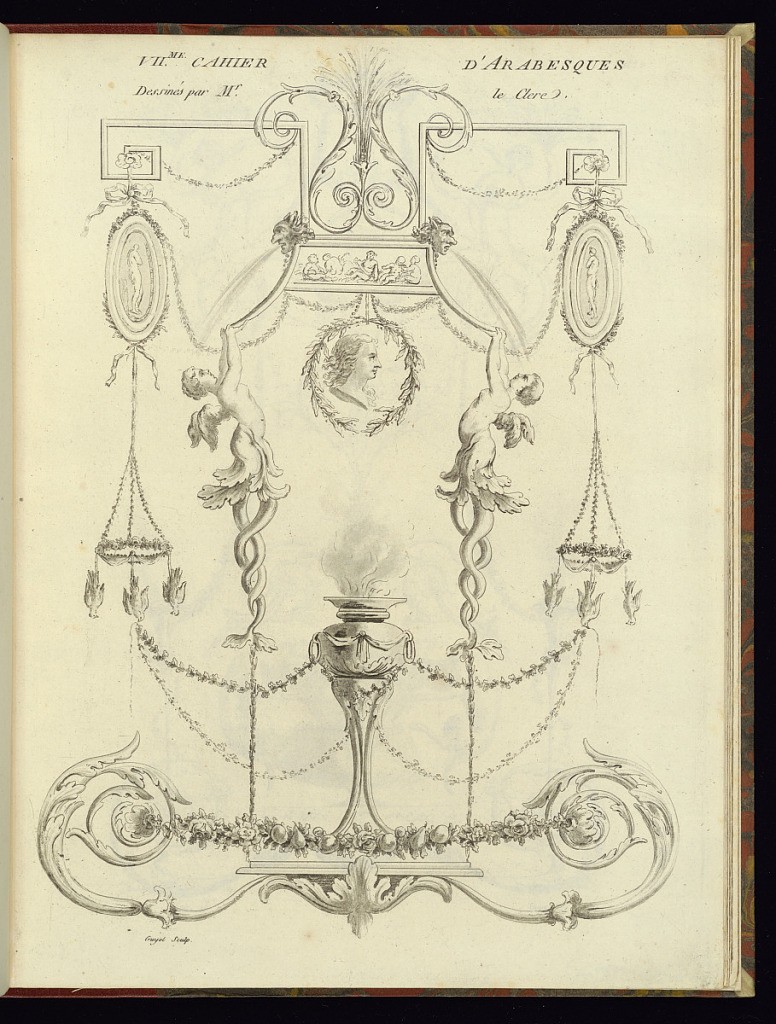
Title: Title Page
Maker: Pierre Thomas Le Clerc, French, ca. 1740 - ca. 1796
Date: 1788
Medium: Etching and aquatint on laid paper
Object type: Print
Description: Title page for a series of arabesque ornament designs with neoclassical motifs. The title is lettered above an arabesque design featuring scrolling acanthus leaves, s-scrolls, masks, putti terminal figures, profile portrait framed within a hanging garland, vignette with figures, hanging profile miniatures with standing nude figures, ribbons, flowers, hanging birds, an incense burner on a stand, festoons of flowers and fruit, fleurons, and rosettes. The plate is signed.